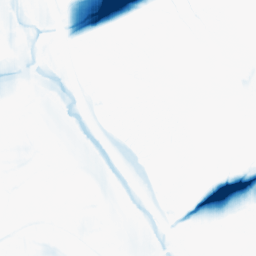
Category: morphological
Decomposition family: morphological_ellipse
Decomposition parameters: operation: closing
width: 50
height: 5
Upsampling method: sinc_hamming
Upsampling parameters: scale: 4
kernel_size: 8
Upsampling scale: 4